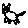
Label: cat